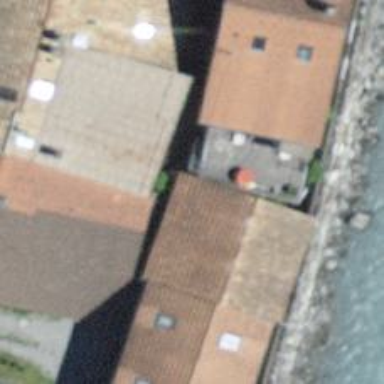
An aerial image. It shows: Gabled roof barn.